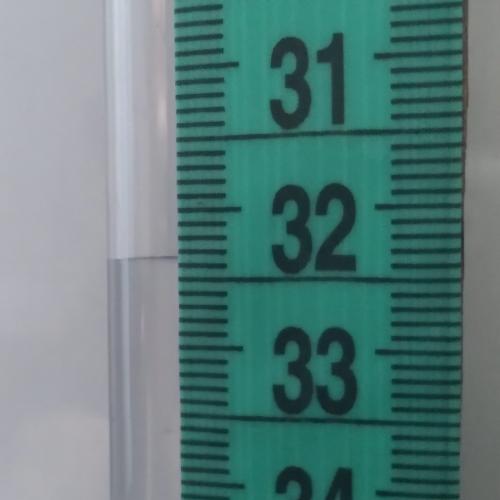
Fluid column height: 32.3 cm